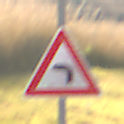
Verkehrszeichen: KurveLinks
Umgebung: Outdoor, Nature
Tageszeit: MorningAfternoon
Wetter: PartlyCloudy
Licht: Natural
Jahreszeit: NotSpecified
Kontrast: HighContrast